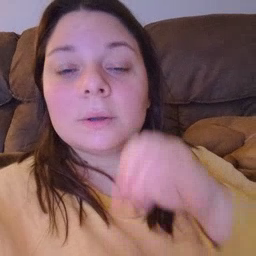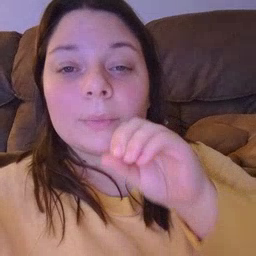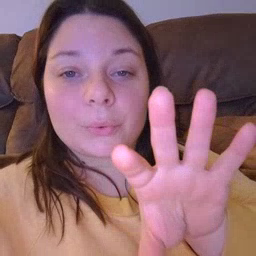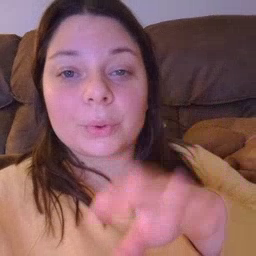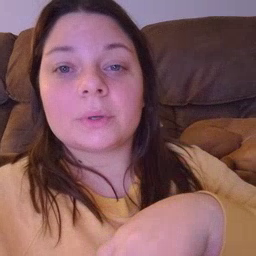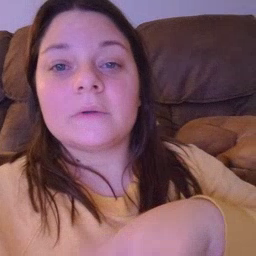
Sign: blow